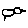
Label: bird